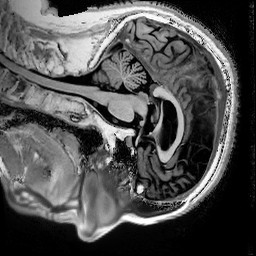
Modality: T1w
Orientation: sagittal
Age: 72
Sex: male
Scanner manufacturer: siemens
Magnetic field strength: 3 T
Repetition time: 5 s
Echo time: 0.00298 s